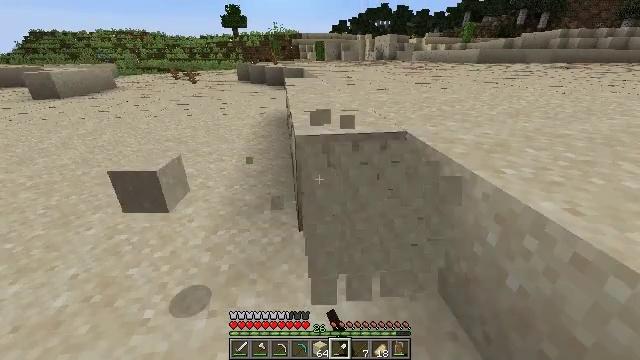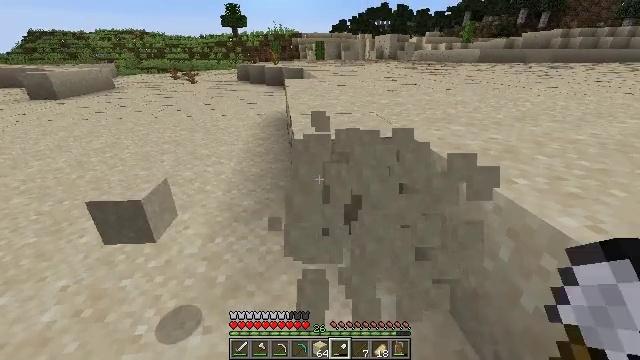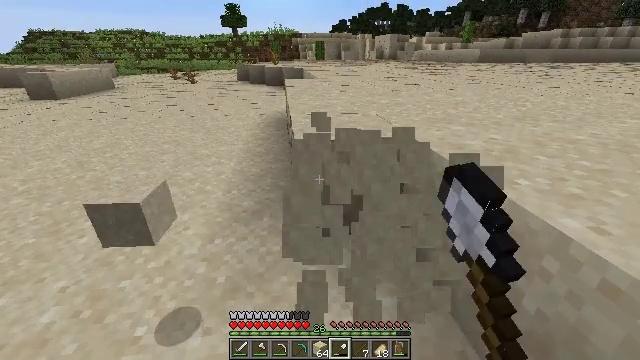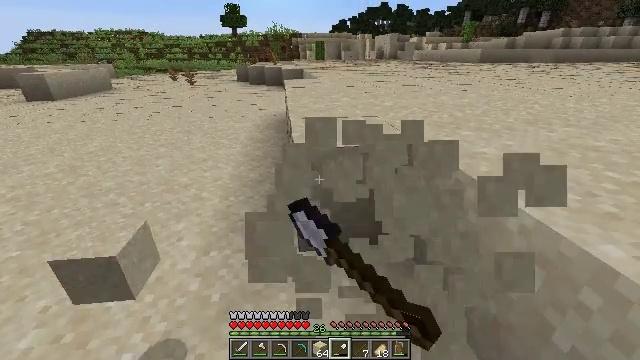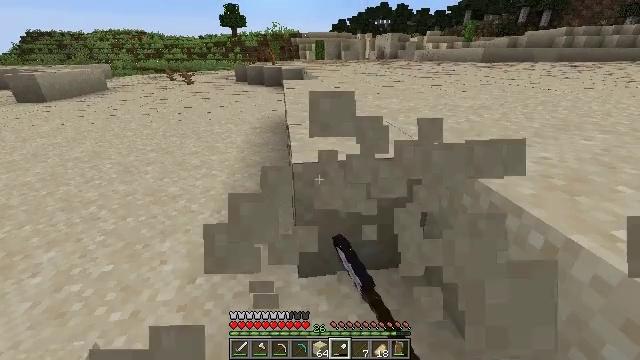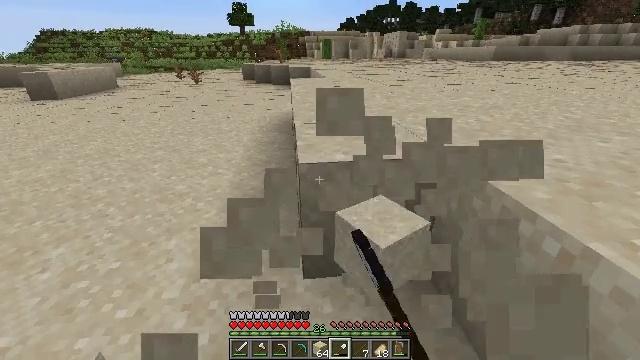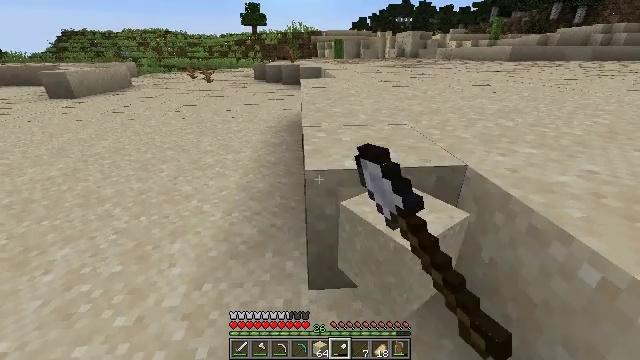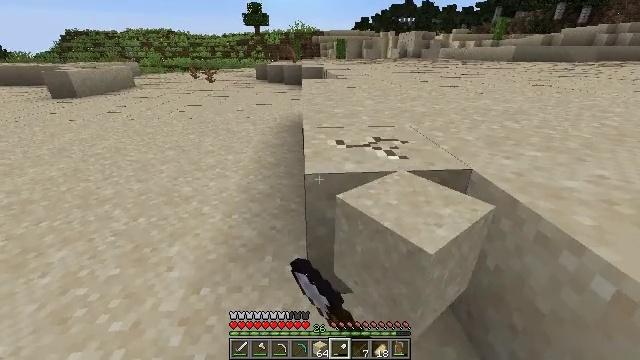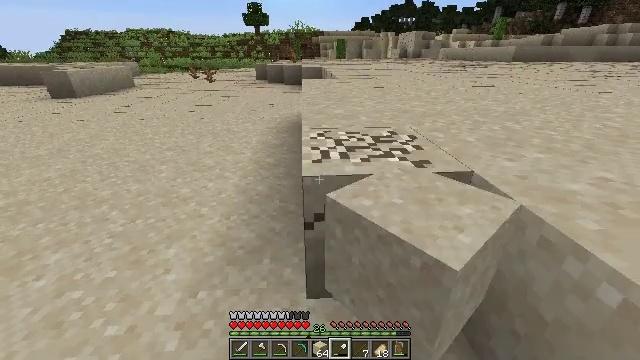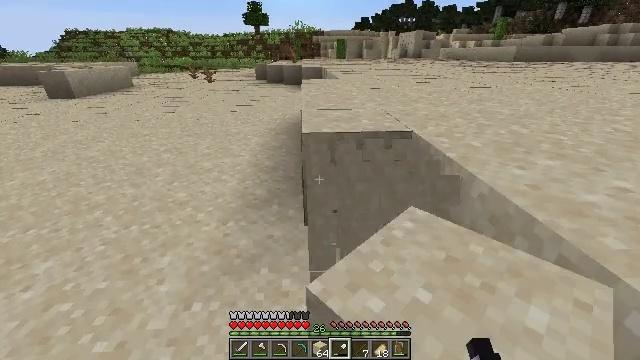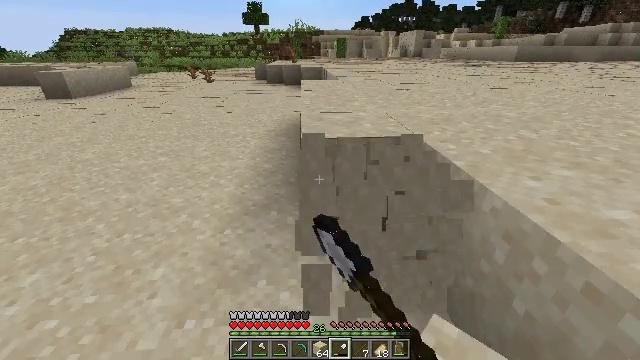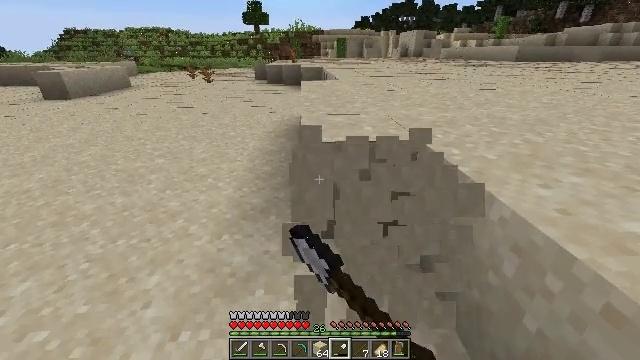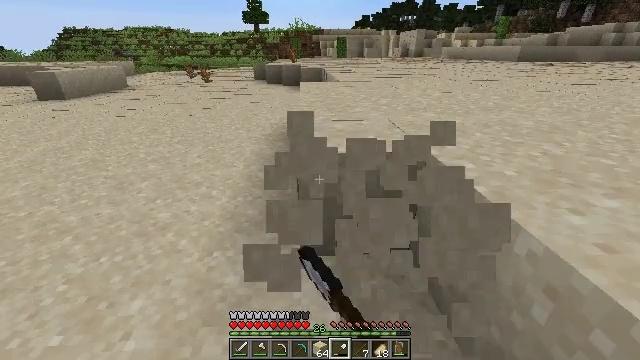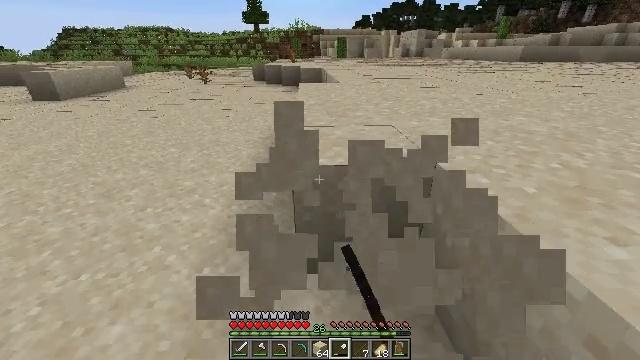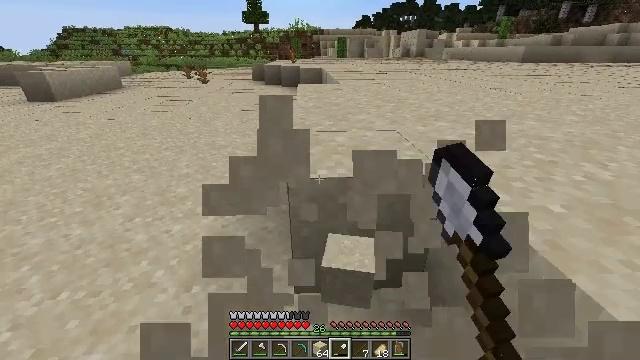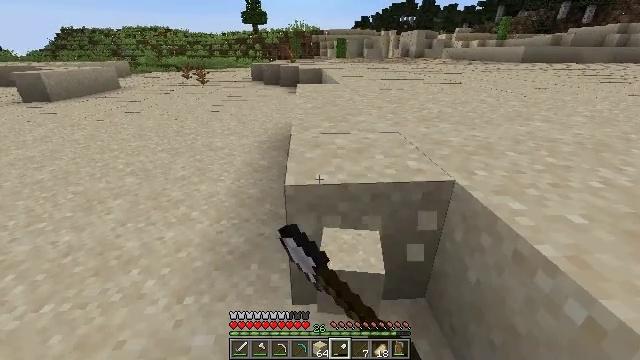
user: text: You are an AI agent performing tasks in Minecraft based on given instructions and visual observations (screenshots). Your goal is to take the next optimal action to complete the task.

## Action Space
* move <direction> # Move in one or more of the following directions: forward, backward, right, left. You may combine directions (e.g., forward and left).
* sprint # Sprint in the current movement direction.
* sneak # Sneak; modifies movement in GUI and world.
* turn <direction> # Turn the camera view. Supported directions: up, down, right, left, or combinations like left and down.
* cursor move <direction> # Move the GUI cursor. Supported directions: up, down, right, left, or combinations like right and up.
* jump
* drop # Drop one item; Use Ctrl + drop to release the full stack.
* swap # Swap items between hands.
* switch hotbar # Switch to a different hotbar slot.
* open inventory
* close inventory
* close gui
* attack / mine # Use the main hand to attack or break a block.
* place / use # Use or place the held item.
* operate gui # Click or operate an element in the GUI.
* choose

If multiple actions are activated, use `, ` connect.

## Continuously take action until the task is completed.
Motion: motion action
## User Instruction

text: Collect sand to make glass.
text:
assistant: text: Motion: move forward, attack / mine
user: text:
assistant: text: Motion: move forward, attack / mine
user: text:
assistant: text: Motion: move forward, attack / mine
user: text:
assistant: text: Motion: move forward, attack / mine
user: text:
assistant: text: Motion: turn left, attack / mine
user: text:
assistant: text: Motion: turn left, attack / mine
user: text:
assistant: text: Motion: attack / mine
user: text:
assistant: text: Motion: attack / mine
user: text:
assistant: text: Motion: move forward, attack / mine
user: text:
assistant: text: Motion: move forward, attack / mine
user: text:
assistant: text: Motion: move forward, attack / mine
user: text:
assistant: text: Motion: move forward, attack / mine
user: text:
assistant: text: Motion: move forward, attack / mine
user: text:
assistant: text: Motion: attack / mine
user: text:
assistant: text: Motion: attack / mine
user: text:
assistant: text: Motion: attack / mine
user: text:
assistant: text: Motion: attack / mine
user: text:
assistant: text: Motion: attack / mine
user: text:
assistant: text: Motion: move forward, attack / mine
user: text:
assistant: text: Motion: move forward, attack / mine
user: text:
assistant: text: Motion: move forward, attack / mine
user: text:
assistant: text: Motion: move forward, attack / mine
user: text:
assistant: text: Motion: move forward, attack / mine
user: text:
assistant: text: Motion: attack / mine
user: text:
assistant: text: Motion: attack / mine
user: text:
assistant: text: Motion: attack / mine
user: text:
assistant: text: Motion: turn left, attack / mine
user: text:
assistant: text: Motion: move forward, turn left, attack / mine
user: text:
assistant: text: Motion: move forward, attack / mine
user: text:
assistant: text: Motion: move forward, attack / mine